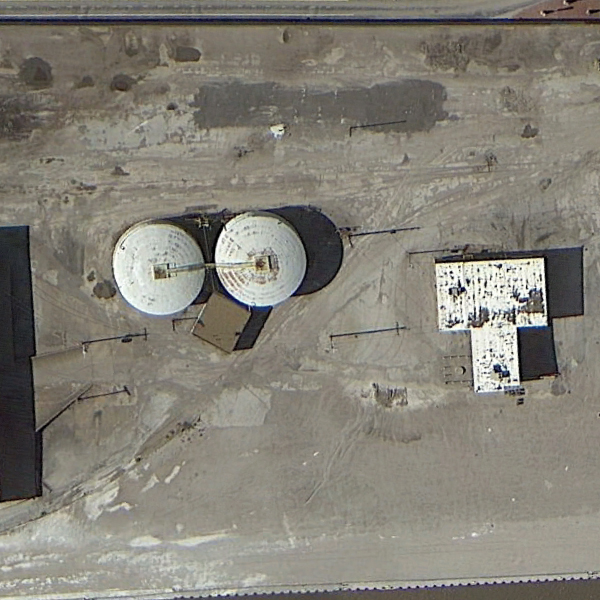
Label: StorageTanks